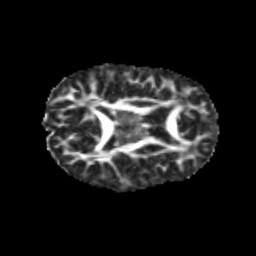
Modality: FA
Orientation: axial
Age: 10
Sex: male
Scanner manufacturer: siemens
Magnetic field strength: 3 T
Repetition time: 3.8 s
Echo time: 0.07 s